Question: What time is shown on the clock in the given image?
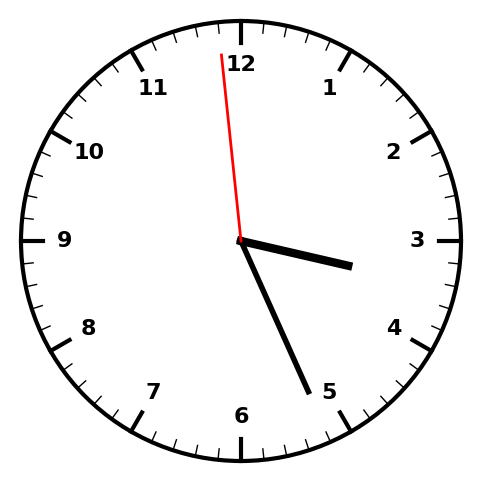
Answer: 03:25:59